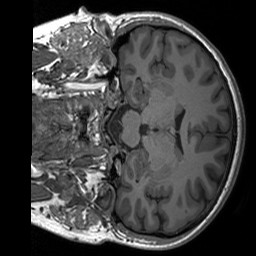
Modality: T1w
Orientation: coronal
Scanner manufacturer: siemens
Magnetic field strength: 3 T
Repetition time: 1.76 s
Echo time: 0.0022 s